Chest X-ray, AP view. Patient: 28 years old, sex M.
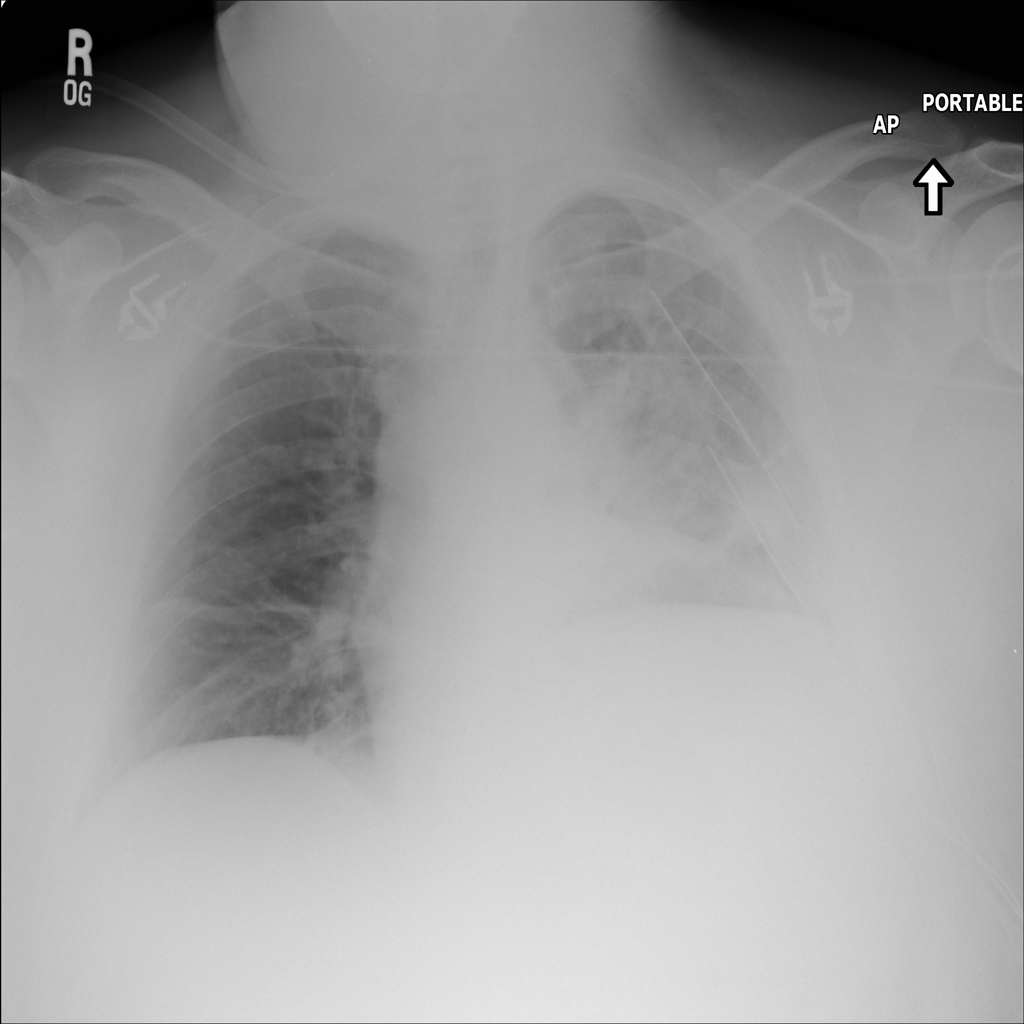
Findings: Atelectasis